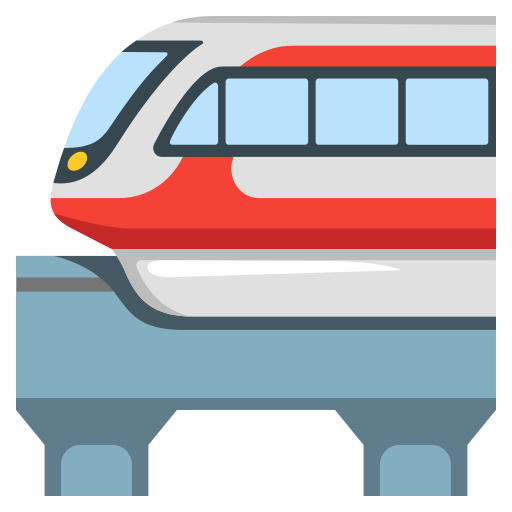
Emoji: 🚝